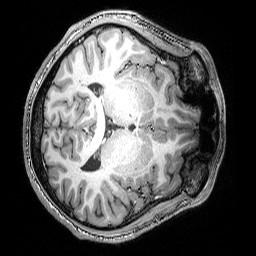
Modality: T1w
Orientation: axial
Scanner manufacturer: siemens
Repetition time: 2.25 s
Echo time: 0.00418 s